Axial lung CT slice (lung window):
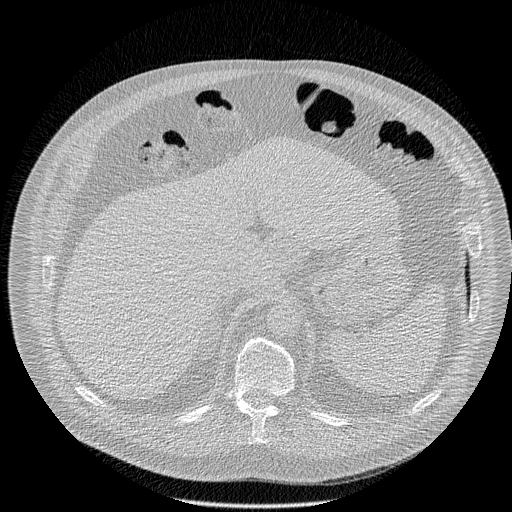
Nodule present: no